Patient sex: M
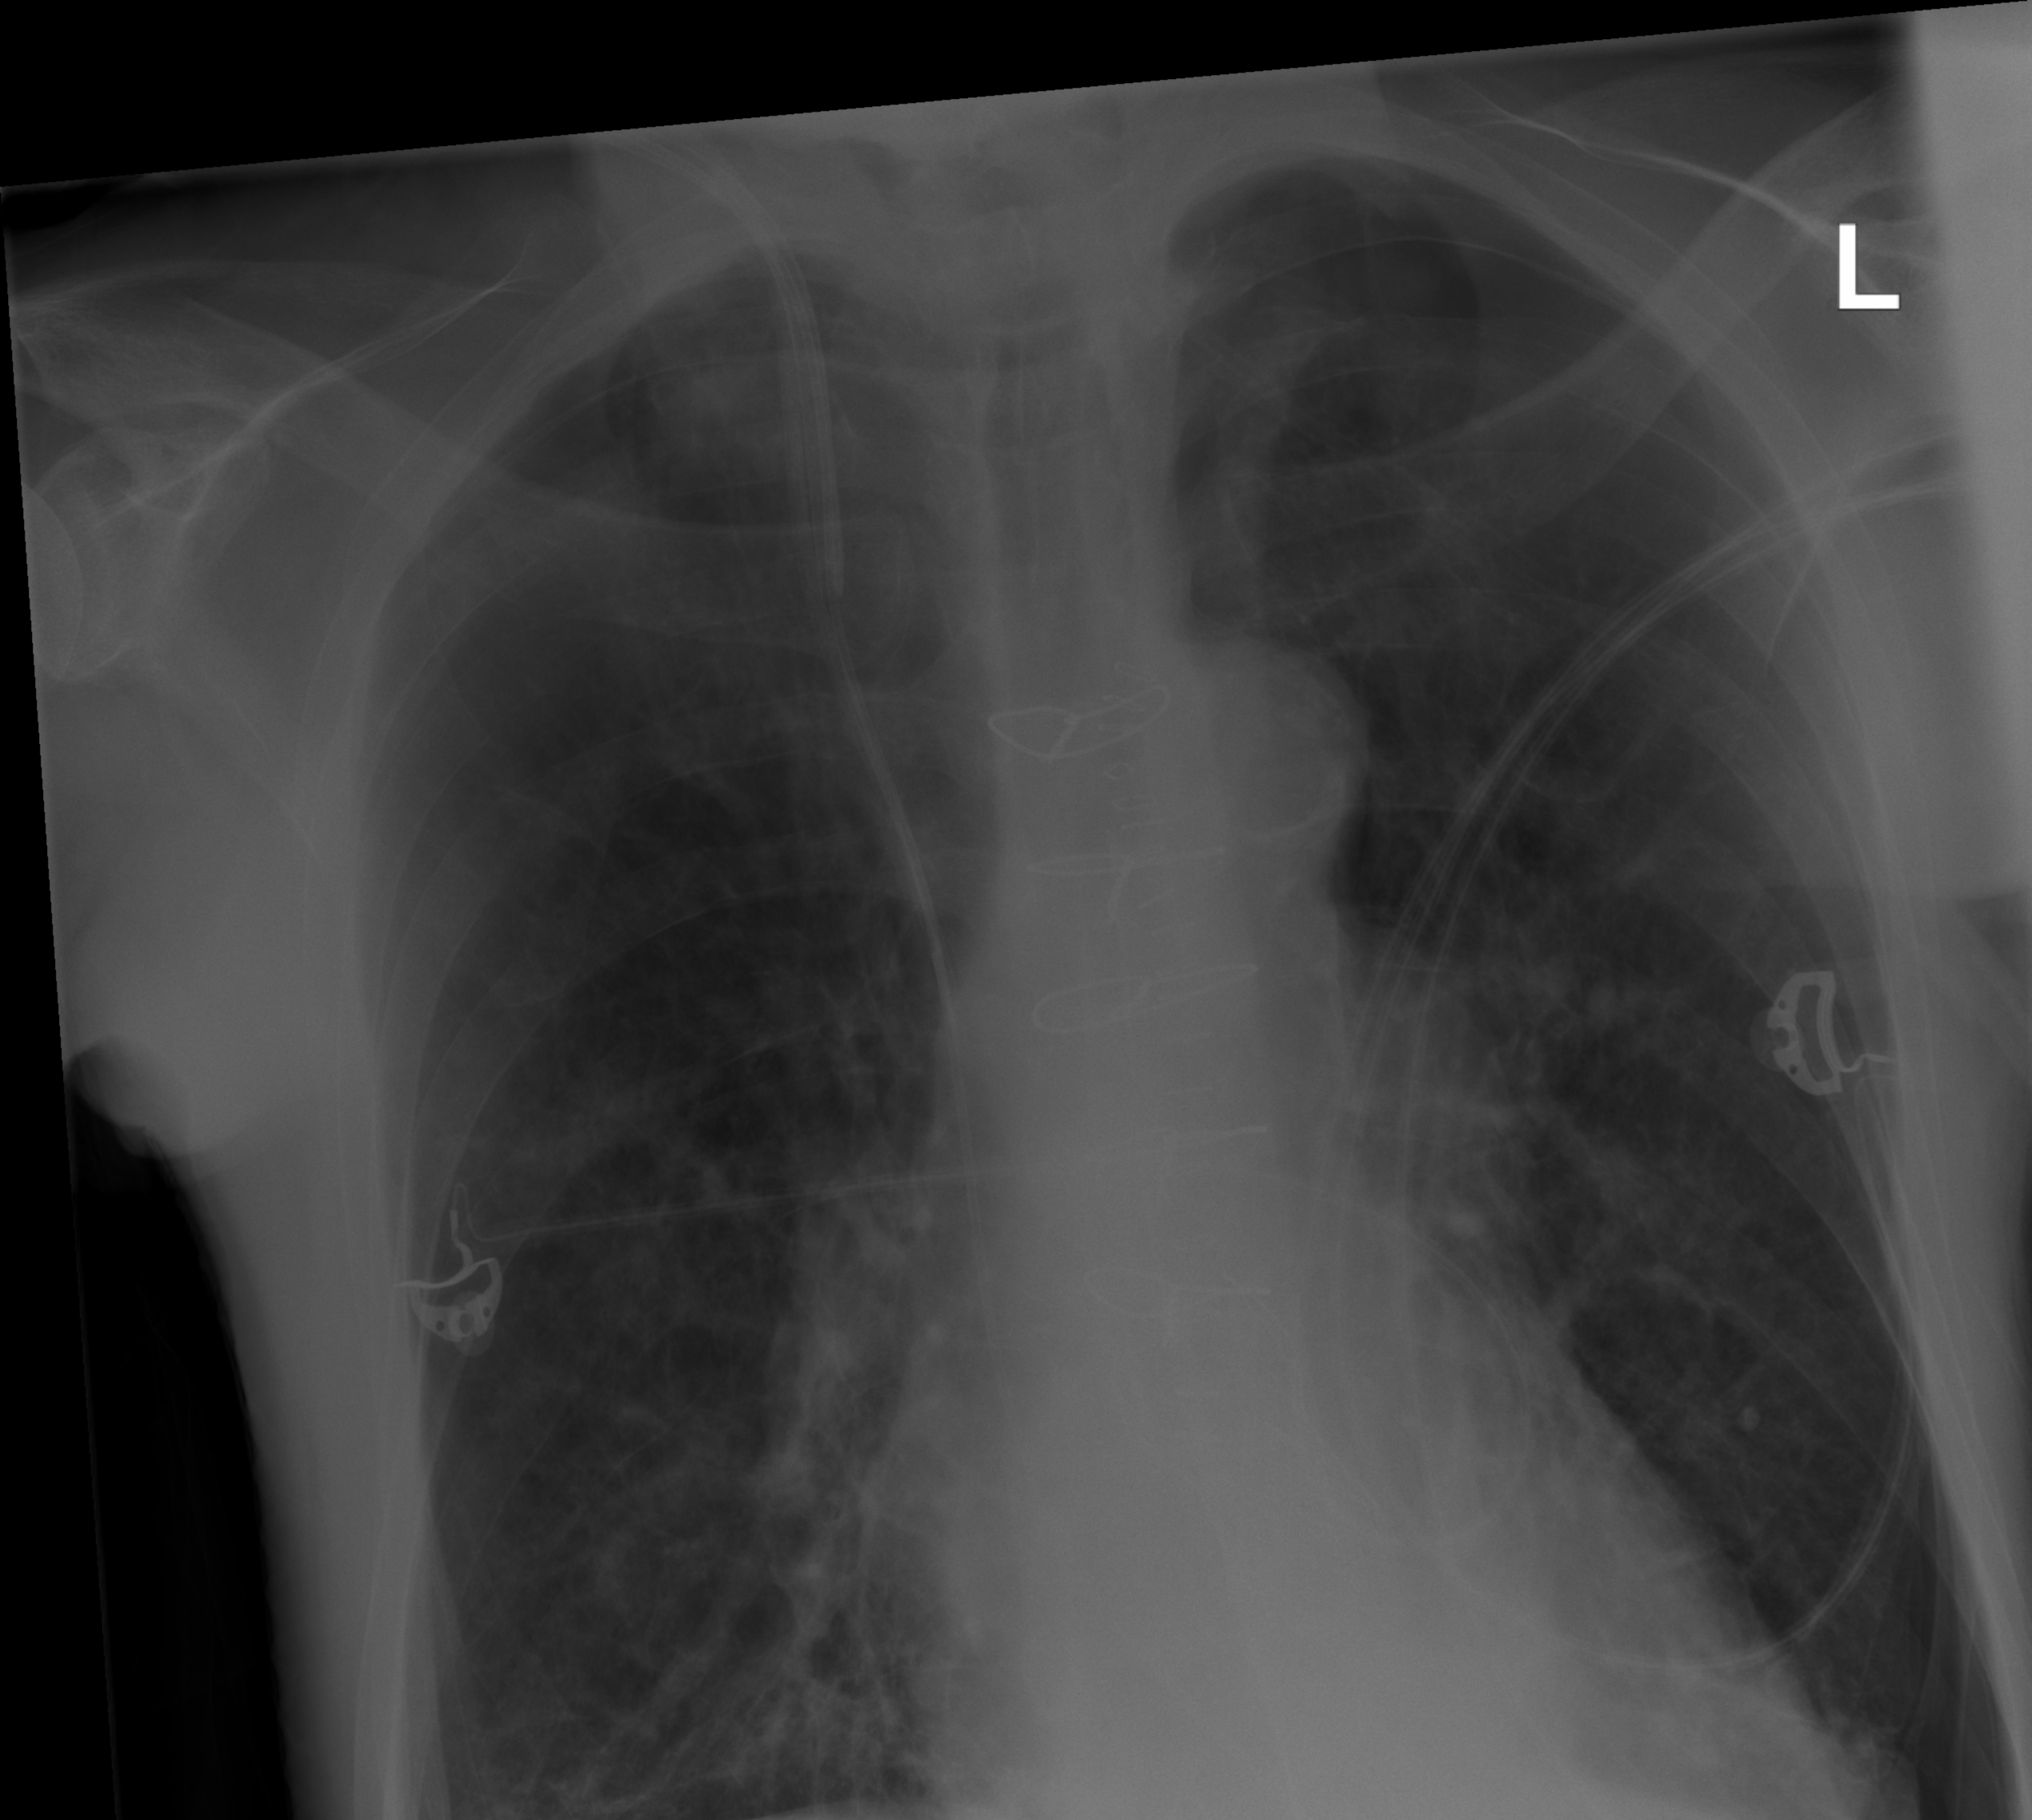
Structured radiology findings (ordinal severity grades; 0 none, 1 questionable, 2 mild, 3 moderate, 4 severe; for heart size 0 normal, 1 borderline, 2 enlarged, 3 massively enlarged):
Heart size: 0
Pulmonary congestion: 0
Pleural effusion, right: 0
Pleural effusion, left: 0
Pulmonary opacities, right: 1
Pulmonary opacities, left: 0
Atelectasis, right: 2
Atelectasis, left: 0